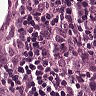
Metastatic tissue present: yes